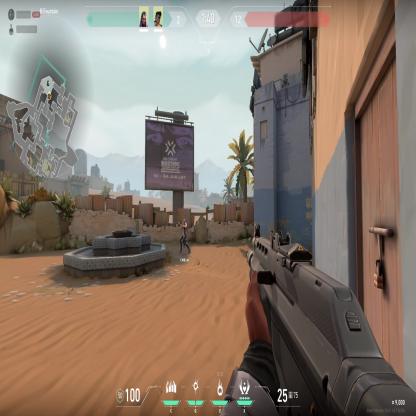
Label: teammate